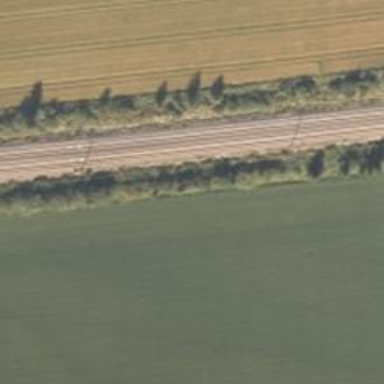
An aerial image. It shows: Railway with continuous electrified contact line.